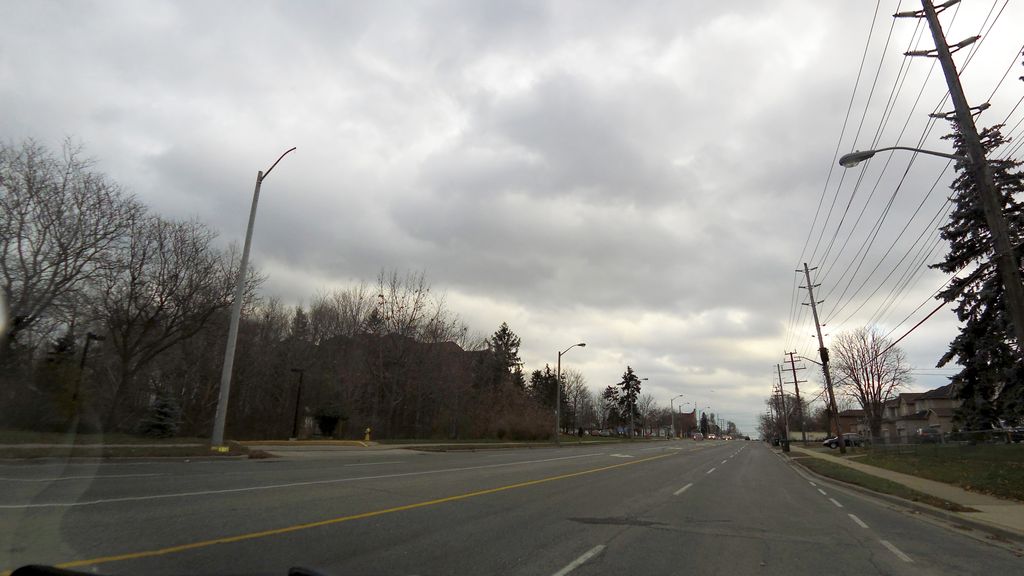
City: toronto